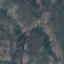
Land use / land cover: HerbaceousVegetation